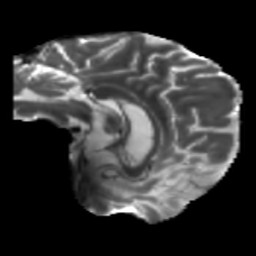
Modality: T2w
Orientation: sagittal
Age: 60
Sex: male
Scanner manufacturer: siemens
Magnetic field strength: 3 T
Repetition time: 5.25 s
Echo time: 0.08 s